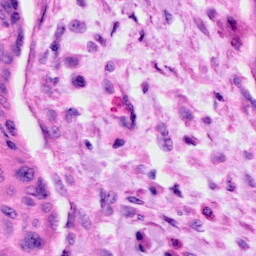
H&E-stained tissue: Cervix